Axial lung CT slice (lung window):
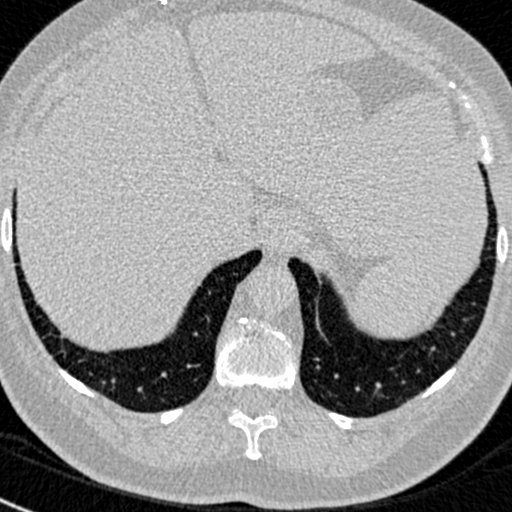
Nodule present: no